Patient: sex M, age 73
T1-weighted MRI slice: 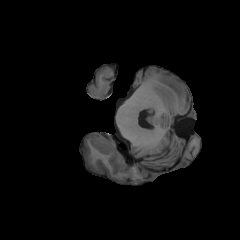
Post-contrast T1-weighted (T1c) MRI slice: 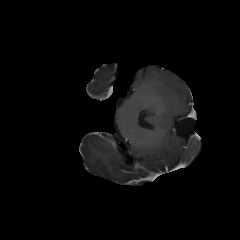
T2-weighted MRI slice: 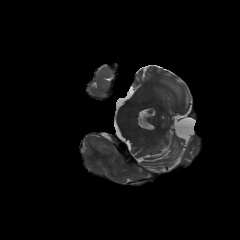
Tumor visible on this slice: no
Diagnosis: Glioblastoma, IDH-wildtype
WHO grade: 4